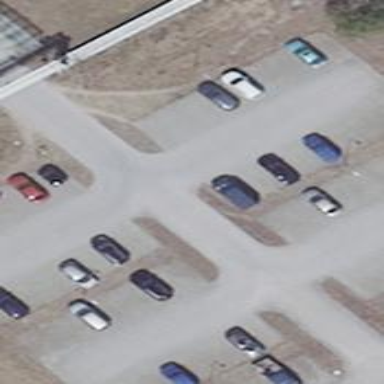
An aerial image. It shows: Road serving as parking aisle.